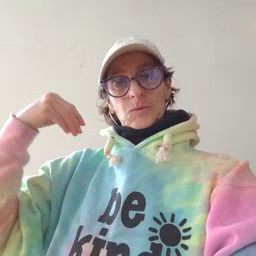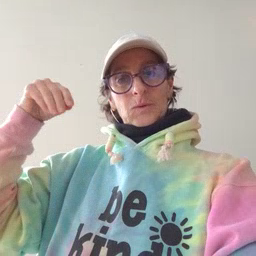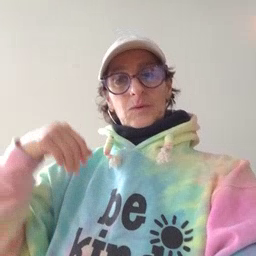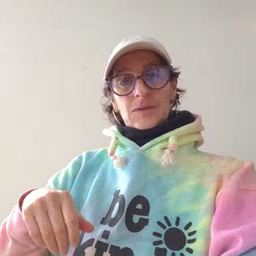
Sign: store